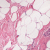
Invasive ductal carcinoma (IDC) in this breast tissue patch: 0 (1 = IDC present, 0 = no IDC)